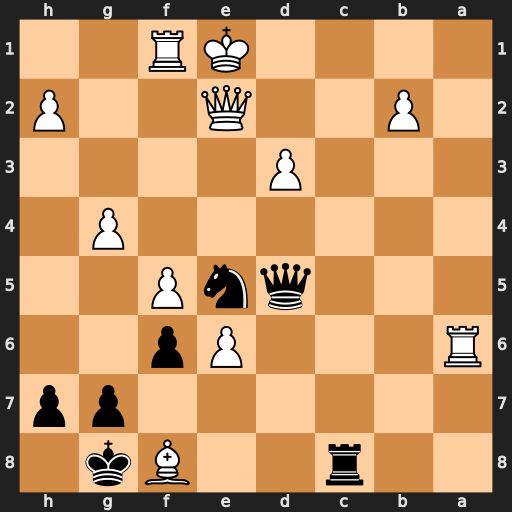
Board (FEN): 2r2Bk1/6pp/R3Pp2/3qnP2/6P1/3P4/1P2Q2P/4KR2
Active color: b
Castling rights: -
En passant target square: -
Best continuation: Nxd3+ Qxd3 Qxd3